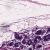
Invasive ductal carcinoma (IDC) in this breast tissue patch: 0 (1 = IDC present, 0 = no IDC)